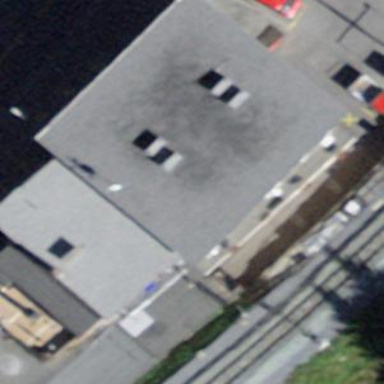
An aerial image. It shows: Building with flat roof.